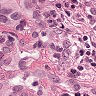
Metastatic tissue present: yes